Question: Currently, I have uploaded collections of my scenes to a server in an asset bundle form. However, I'm unable to to delete the asset bundles that I have downloaded from the game before. I tried using
'''
WWW www = WWW.LoadFromCacheOrDownload (url, 1);
yield return www;
// Handle error
if (www.error != null)
{
Debug.LogError(www.error);
yield return true;
}
else
{
Debug.Log("Loaded");
}
AssetBundle assetBundle = www.assetBundle;
assetBundle.LoadAll ();
www.assetBundle.Unload (false);
www.Dispose ();
'''
But I got these errors:

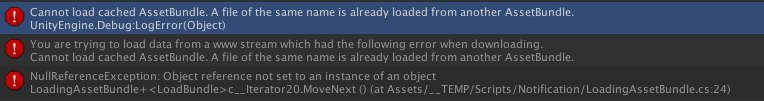
Answer: 'Caching' class is responsible for Unity's download cache, and <URL> will help to delete all asset bundles you have downloaded.